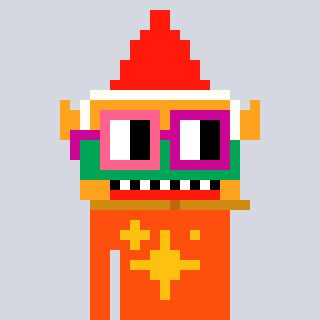
a pixel art character with square pink and red glasses, a gnome-shaped head and a orange-colored body on a cool background